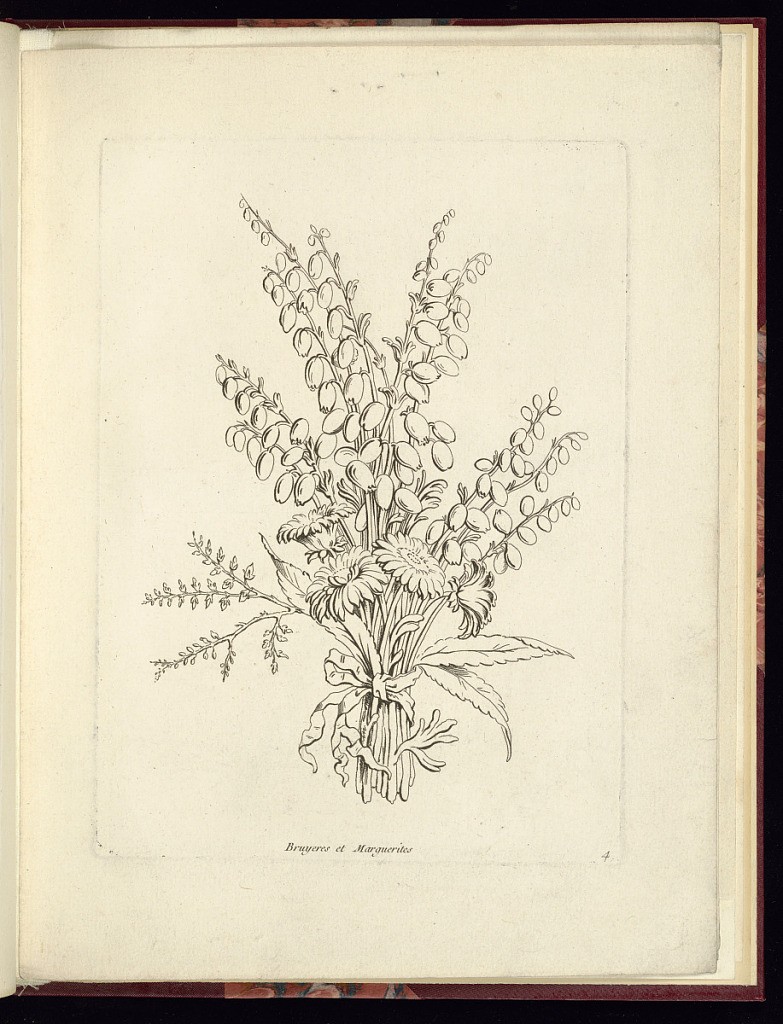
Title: Bruyeres et Marguerites
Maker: Charles-Germain de Saint-Aubin, French, 1721–1786
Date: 1757–68
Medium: Etching on paper
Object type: Print
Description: A floral bouquet of heather and daisies, sprigs with flowers and leaves tied together with ribbon. The plate is titled and numbered.